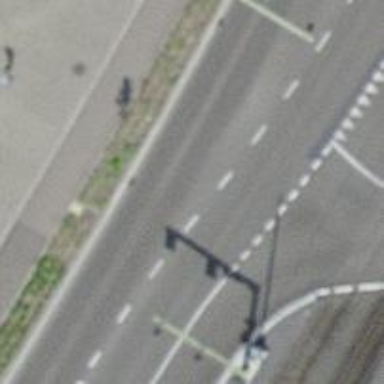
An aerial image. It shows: Road with traffic signals.